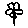
Label: flower